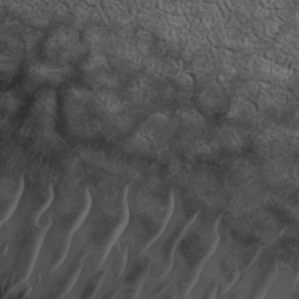
Label: non_frost